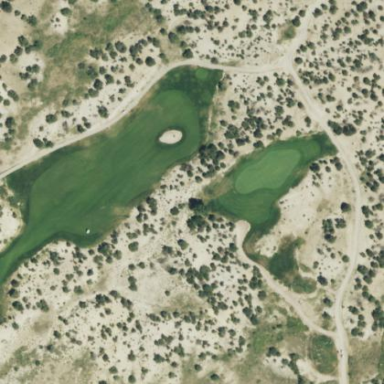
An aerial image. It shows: Rough area in golf course.